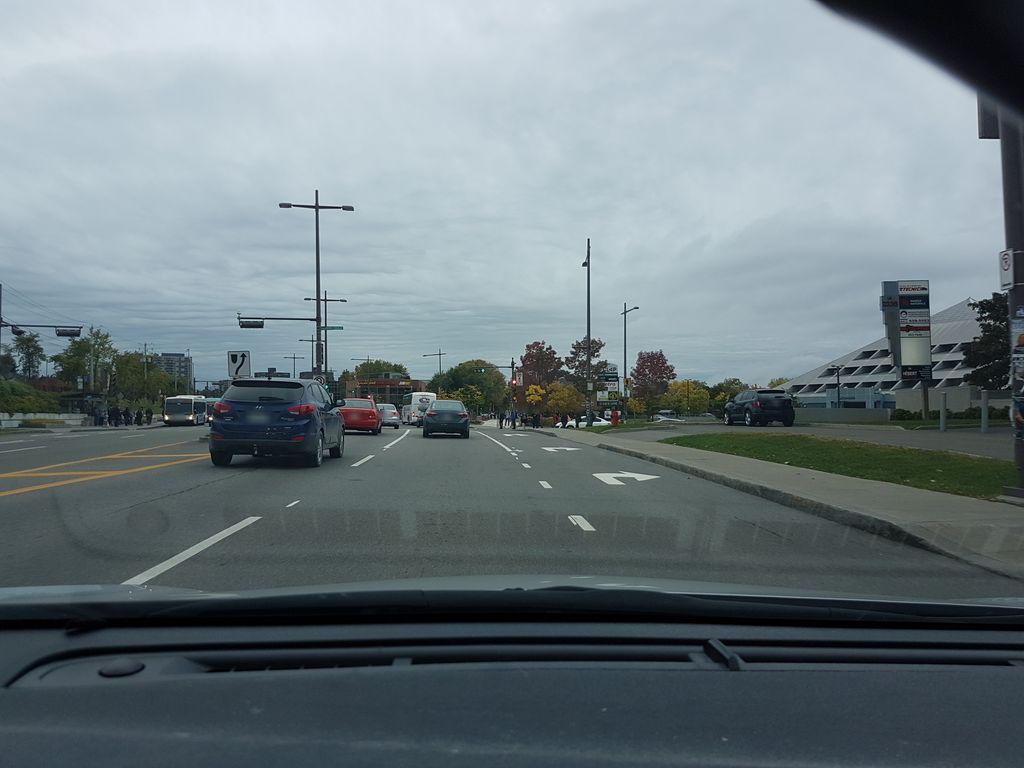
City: quebec_city